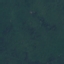
Land use / land cover class: Forest